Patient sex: F
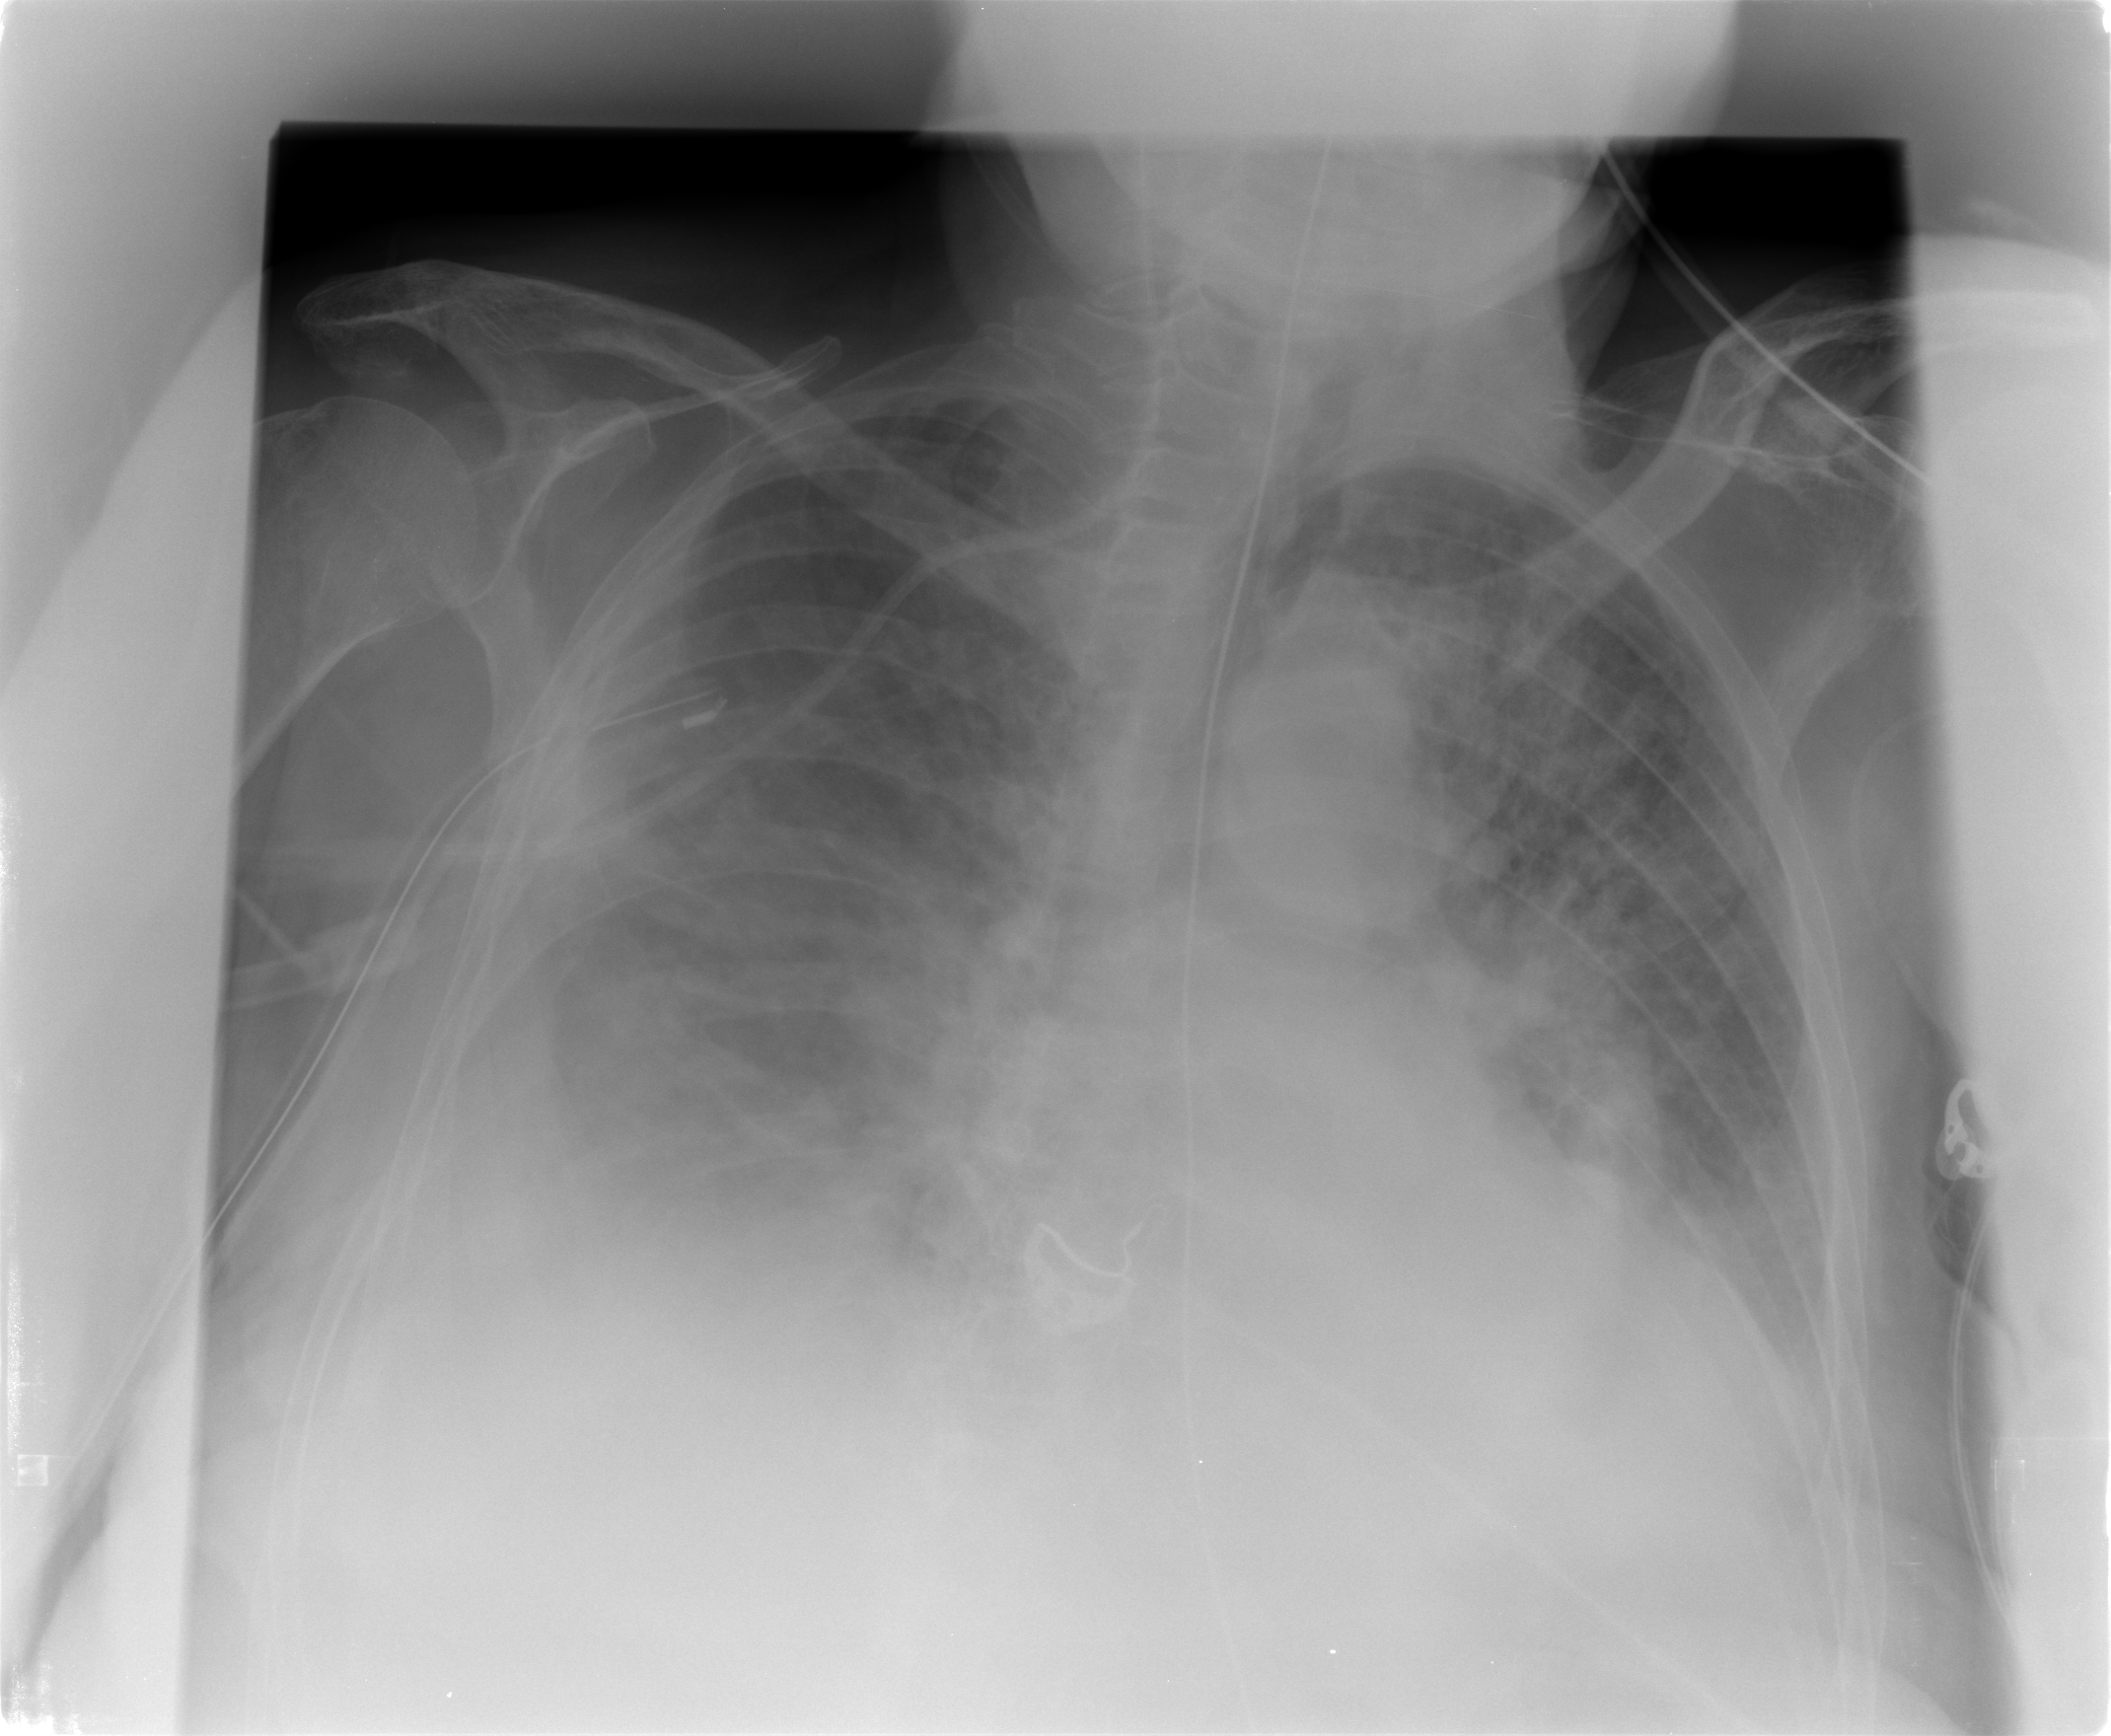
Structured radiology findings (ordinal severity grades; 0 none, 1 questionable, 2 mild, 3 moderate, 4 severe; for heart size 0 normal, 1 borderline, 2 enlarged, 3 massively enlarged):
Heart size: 2
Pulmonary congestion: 3
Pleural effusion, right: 3
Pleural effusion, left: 2
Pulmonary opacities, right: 0
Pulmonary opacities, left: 0
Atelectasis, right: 2
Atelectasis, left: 3